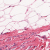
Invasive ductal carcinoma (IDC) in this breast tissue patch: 0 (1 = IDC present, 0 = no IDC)